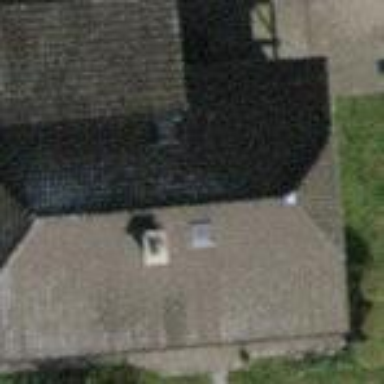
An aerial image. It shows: Detached building.